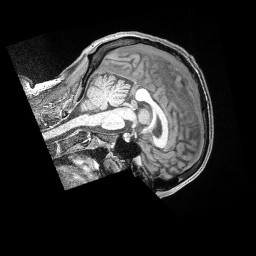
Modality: T1w
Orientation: sagittal
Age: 35
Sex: male
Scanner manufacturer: siemens
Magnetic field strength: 3 T
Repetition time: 2 s
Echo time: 0.00211 s